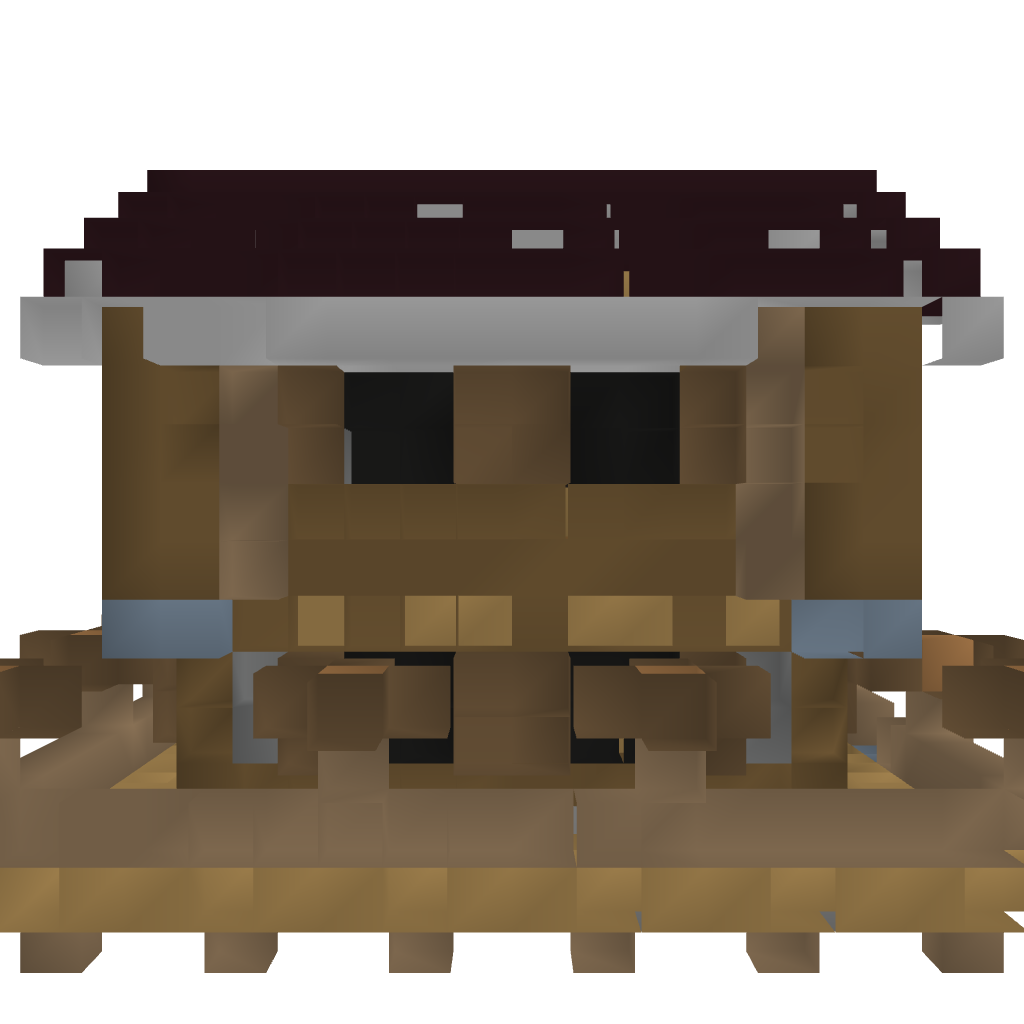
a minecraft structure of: Remedy's Shop